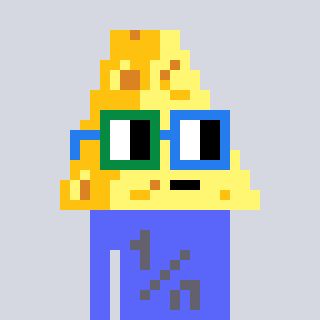
a pixel art character with square green and blue glasses, a cheese-shaped head and a purple-colored body on a cool background